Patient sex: M
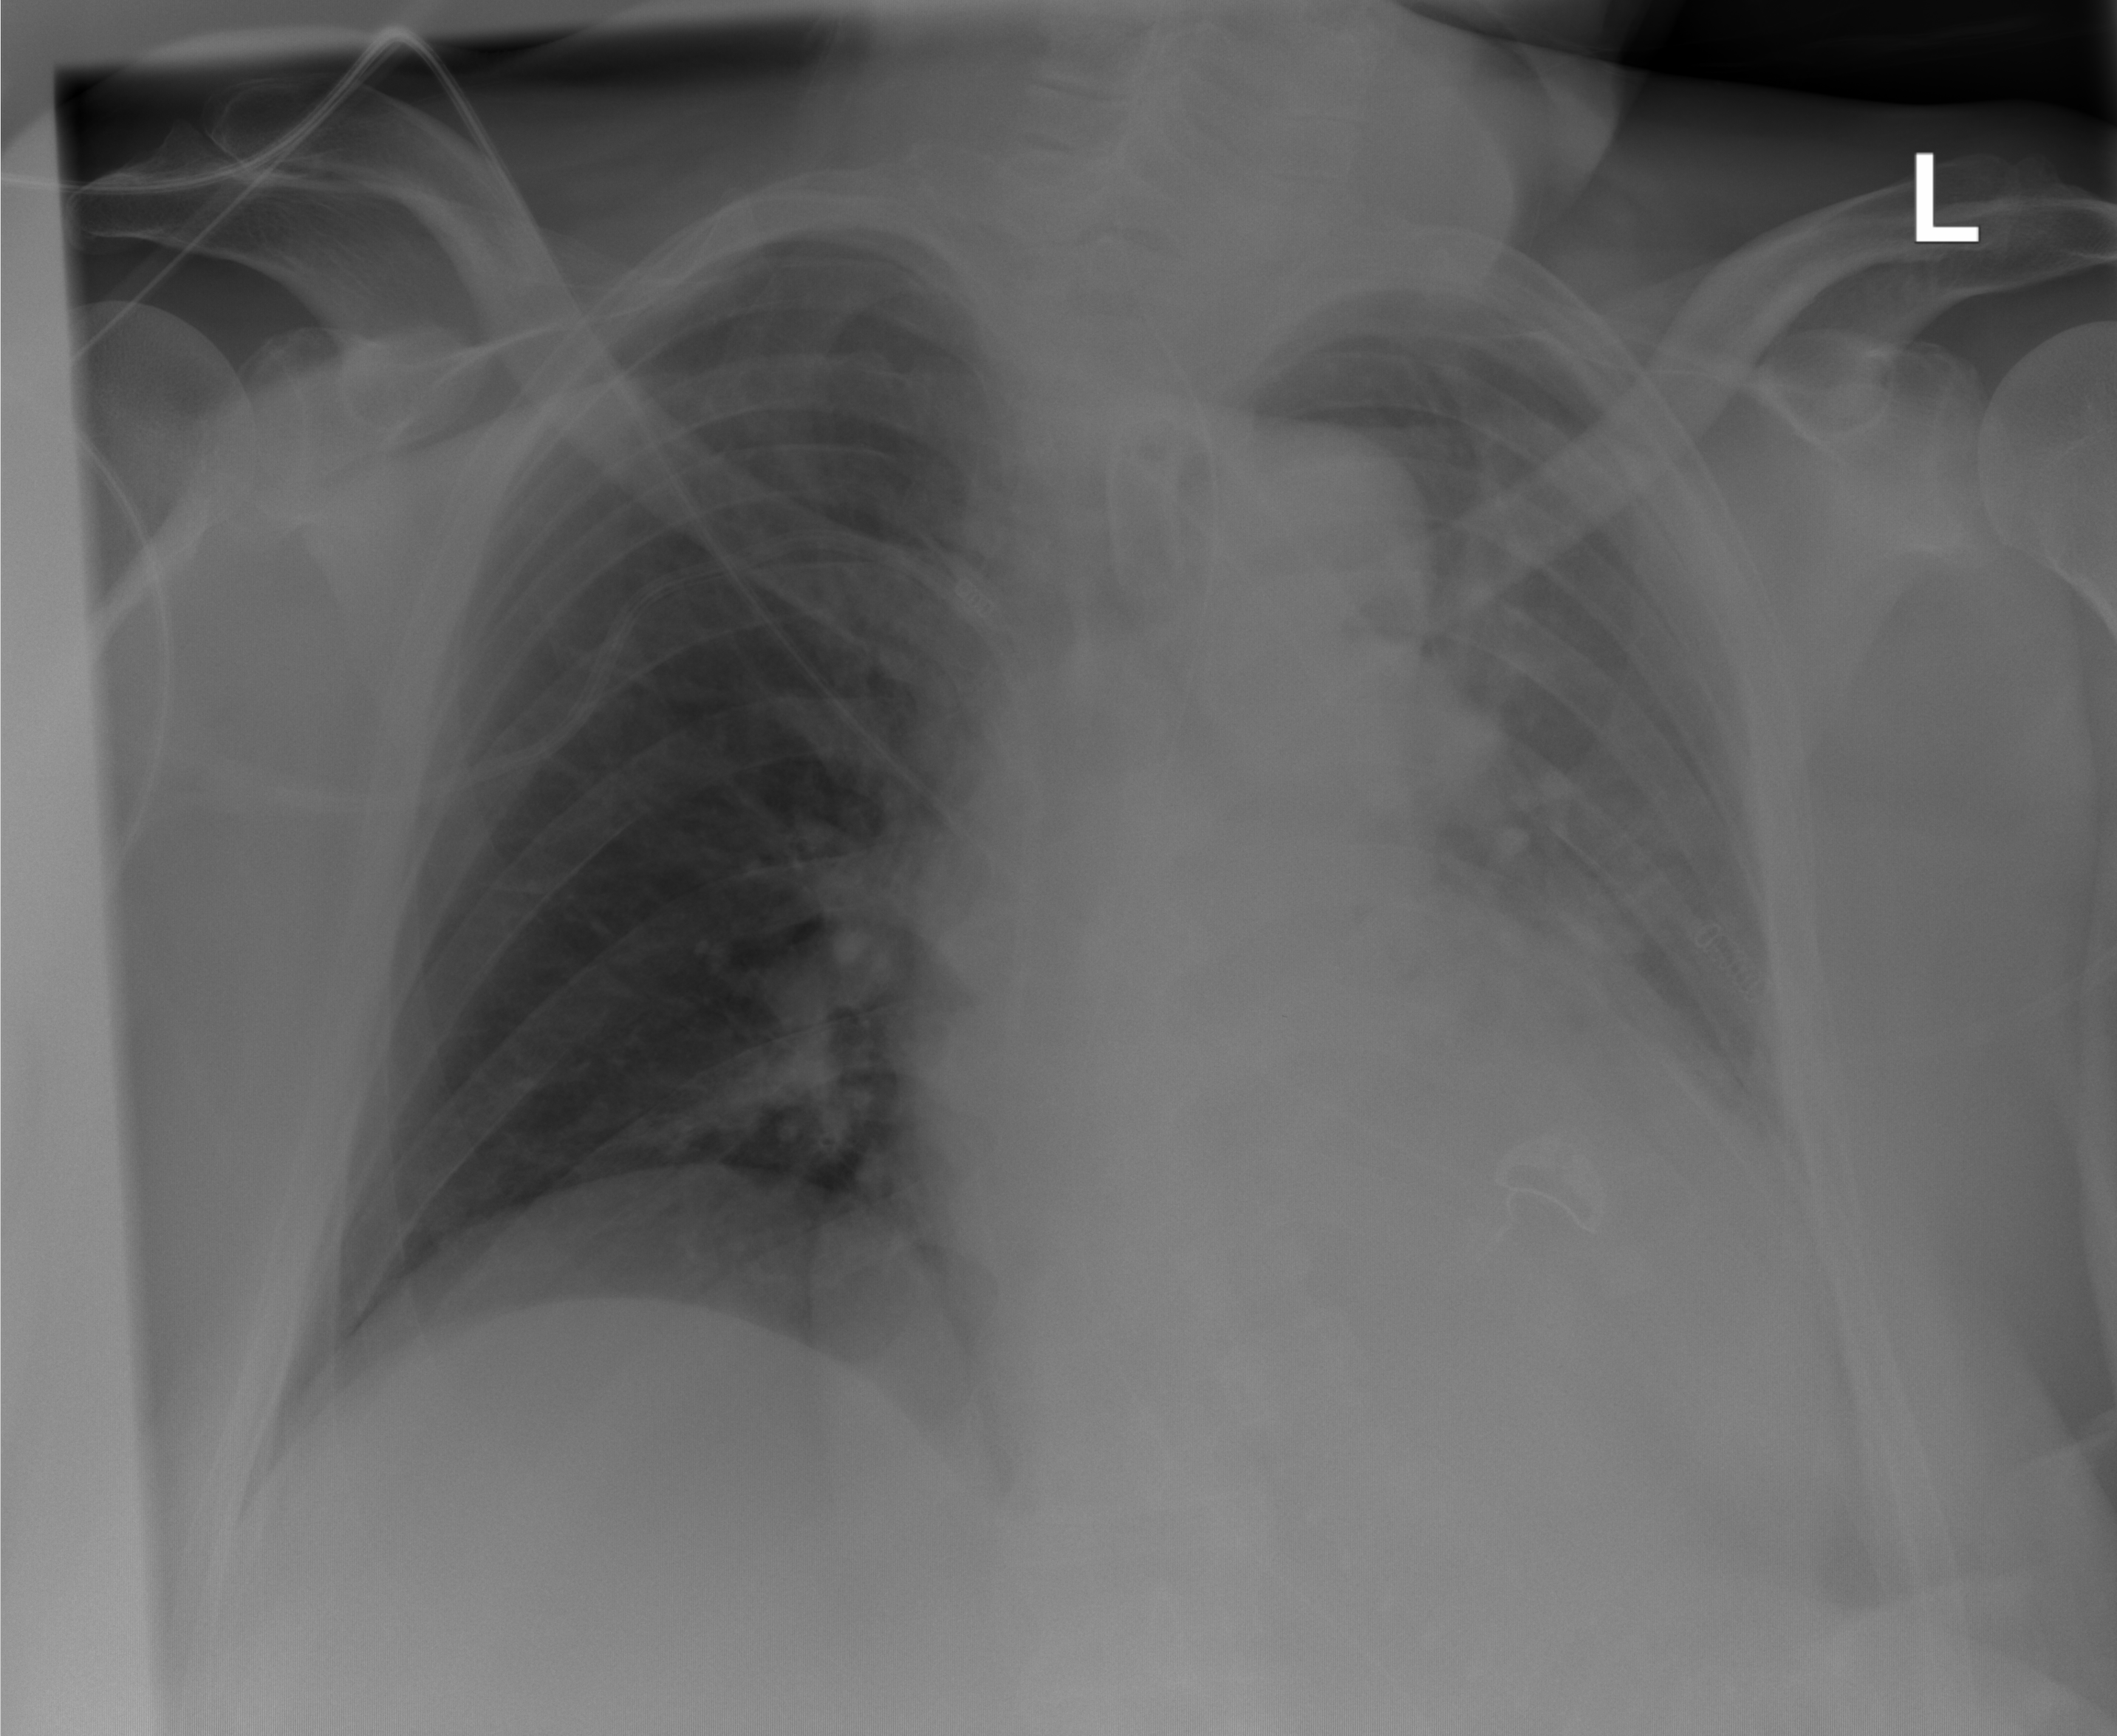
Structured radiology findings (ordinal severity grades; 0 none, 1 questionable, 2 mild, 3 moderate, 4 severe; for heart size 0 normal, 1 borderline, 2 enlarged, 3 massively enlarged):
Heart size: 2
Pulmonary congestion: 0
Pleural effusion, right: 0
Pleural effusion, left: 2
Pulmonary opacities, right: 0
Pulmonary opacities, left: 2
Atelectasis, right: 0
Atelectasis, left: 2